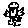
Label: bird